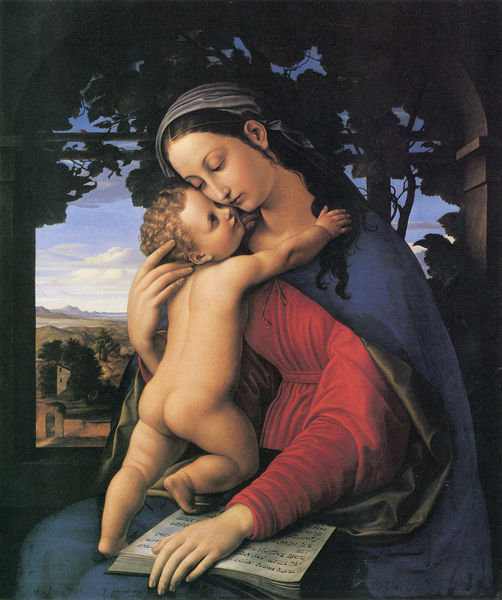
Titel: Maria mit dem Kind
Künstler: Julius Schnorr von Carolsfeld
Standort: Köln
Institution: Wallraf-Richartz-Museum
Schlagwörter: baum, berg, blau, blätter, dunkel, fuß, gemälde, hand, himmel, körper, laub, meer, nackt, schatten, umhang, weiß, wolken, bäume, grün, landschaft, sitzen, stadt, abend, braun, fenster, finger, frau, frisur, grau, hell, hintergrund, kleid, licht, mund, nase, ohr, profil, raum, rücken, schwarz, stirn, säule, zimmer, ausblick, blick, gebäude, gürtel, haus, rot, schleier, tuch, wolke, blond, jung, architektur, arm, augen, bibel, falten, gesicht, inkarnat, lang, rahmen, stehen, stein, hals, hände, innenraum, öl, ferne, horizont, häuser, weite, sonne, gewand, haare, mantel, innen, kind, mutter, pflanze, augenbrauen, lippen, locken, renaissance, scheitel, zart, oval, ranken, beine, kopfbedeckung, lächeln, taille, bein, klar, schrift, wangen, kuss, liebe, umarmung, zärtlichkeit, bogen, italien, noten, berge, gebirge, baby, rundbogen, luft, wein, draussen, kopftuch, portrait, lesen, gesenkt, glatt, junge, schoß, nazarener, geschlossen, tor, umriss, umarmen, beinchen, offen, buch, religion, ideal, linear, hinten, popo, lockig, text, knien, kleinkind, zuneigung, anschmiegen, öffnung, efeu, christus, jesus, jesus christus, pieta, manierismus, innig, knieen, kanon, heilige, antel, rebe, reben, weinranken, weinrebe, maria, aufgeschlagen, madonna, jesu, mutter gottes, nackz, paysage, klettern, berührung, laube, ikone, stupsnase, ärmchen, speck, säugling, bleu, liebevoll, zärtlich, proportionen, bewuchs, lasierend, bébé, enfant, marie, vierge, jesuskind, südlich, lau, madonna mit kind, biebel, lieblich, ange, overbeck, füsschen, maphorion, gelockt, sainte, maria mit dem kind, verlängert, klettert, livre, temple, maria und kind, nächstenliebe, blaue robe, inlett, iebkosung, schwarze harre, lierre, dévotion, lithurgie, lelele, jjd, hmaria, im rosenhaag